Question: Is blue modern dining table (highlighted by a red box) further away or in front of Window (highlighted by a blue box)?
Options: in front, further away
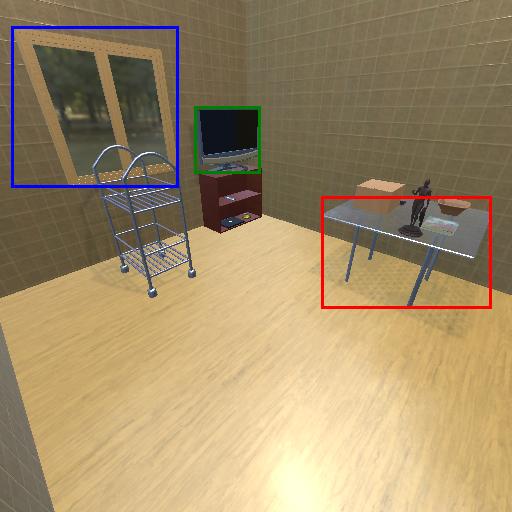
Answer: in front